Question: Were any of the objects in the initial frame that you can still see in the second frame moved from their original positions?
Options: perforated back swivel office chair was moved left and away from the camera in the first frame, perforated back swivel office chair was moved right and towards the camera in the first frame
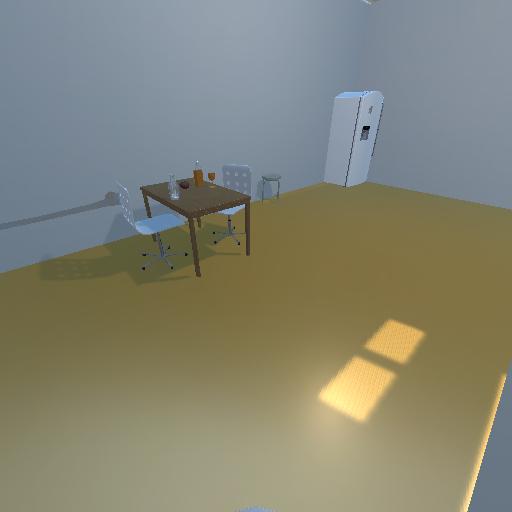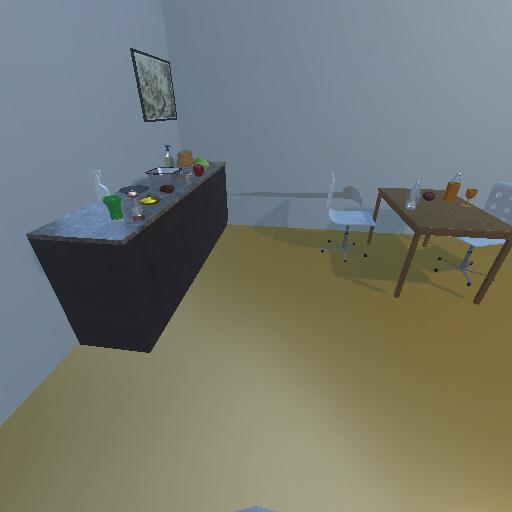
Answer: perforated back swivel office chair was moved left and away from the camera in the first frame